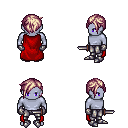
a pixel art fantasy rpg character, male body template, dark elf, purple skin, red cape, metal pants, white blonde pixie cut hairstyle, metal gloves, metal boots, dagger, four views (front, back, left, right), 2x2 character sprite sheet, small pixel art, hard edges, no anti-aliasing